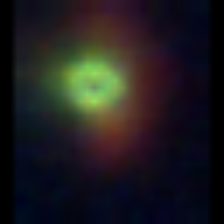
Taxon: NanoPlankton
Group: Other